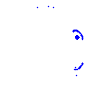
Particle: electron